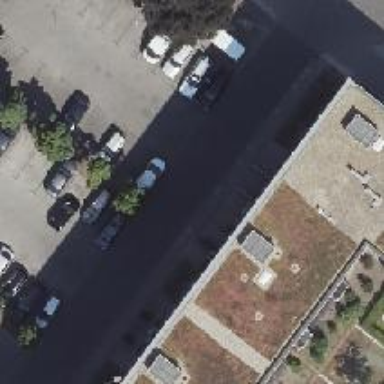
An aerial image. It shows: Road serving as parking aisle.